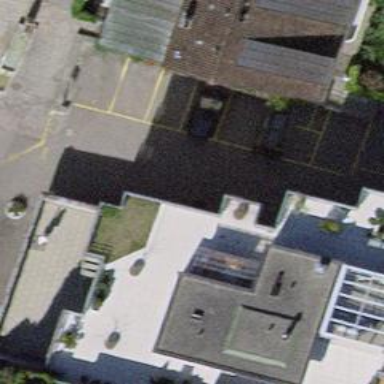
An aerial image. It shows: Kindergarten.